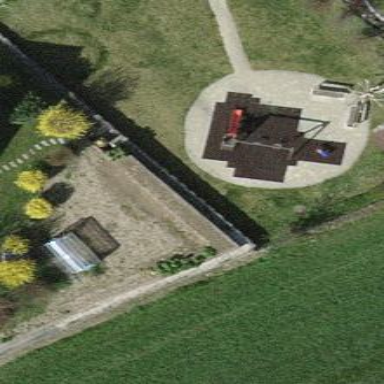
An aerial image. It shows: Playground area for leisure activities on the land.